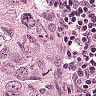
Metastatic tissue present: yes